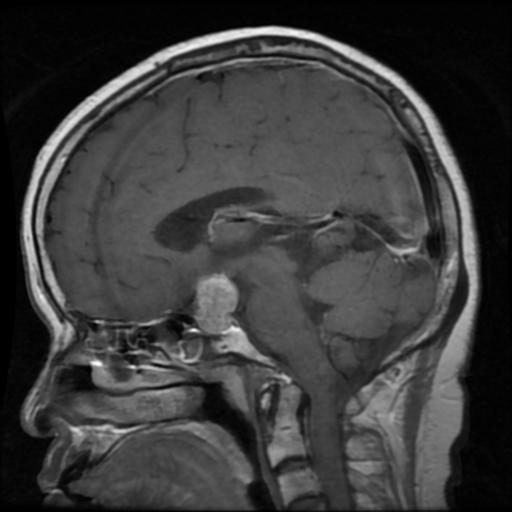
Label: pituitary